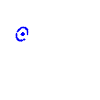
Particle: kaon